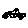
Label: car